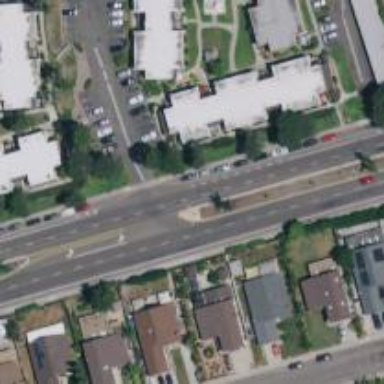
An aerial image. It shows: Secondary link road with asphalt surface.